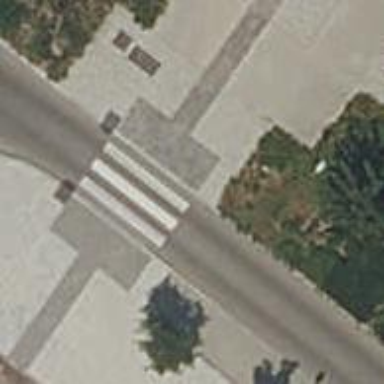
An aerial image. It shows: Uncontrolled road crossing.